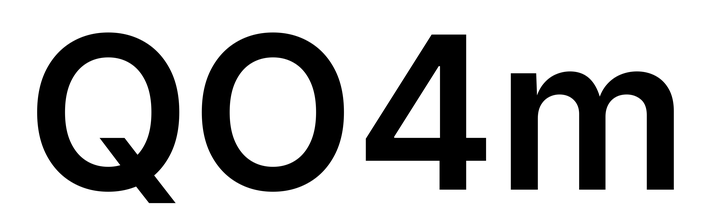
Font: Inter_SemiBold